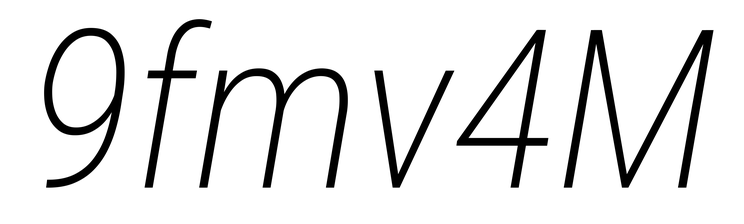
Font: Roboto-Italic_Condensed_ExtraLight_Italic